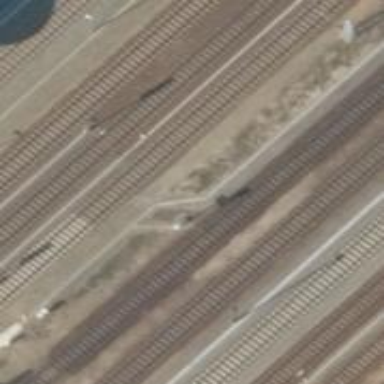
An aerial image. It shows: Railway signal.